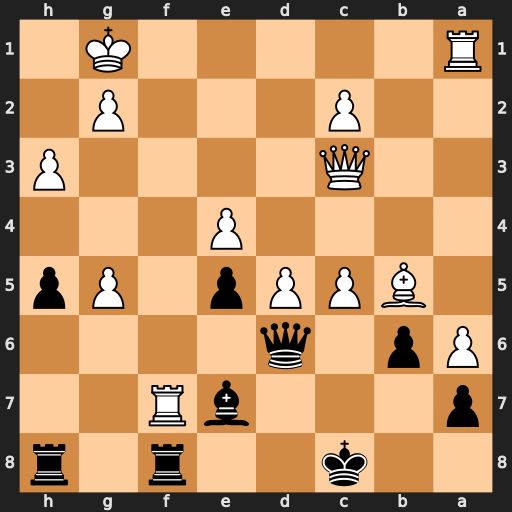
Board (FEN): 2k2r1r/p3bR2/Pp1q4/1BPPp1Pp/4P3/2Q4P/2P3P1/R5K1
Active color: b
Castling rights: -
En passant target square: -
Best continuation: Qxc5+ Qxc5+ Bxc5+ Kh1 Rxf7